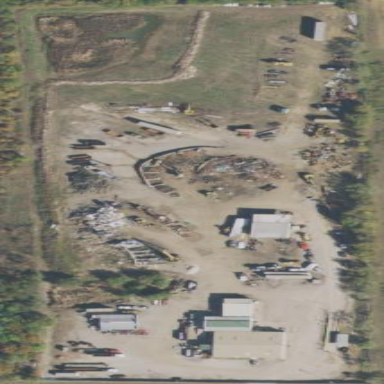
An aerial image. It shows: Recycling center for various types of waste.